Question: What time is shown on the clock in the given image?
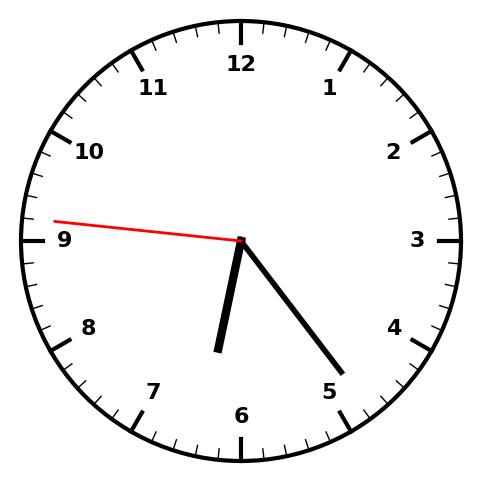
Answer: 06:23:46